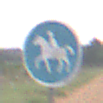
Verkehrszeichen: Reitweg
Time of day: SunriseSunset
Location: Outdoor (Nature)
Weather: PartlyCloudy
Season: NotSpecified
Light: Natural